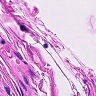
Metastatic tissue present: no